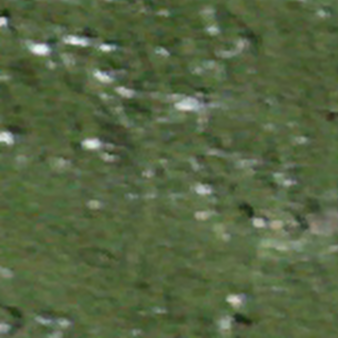
Label: other